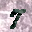
Label: 7